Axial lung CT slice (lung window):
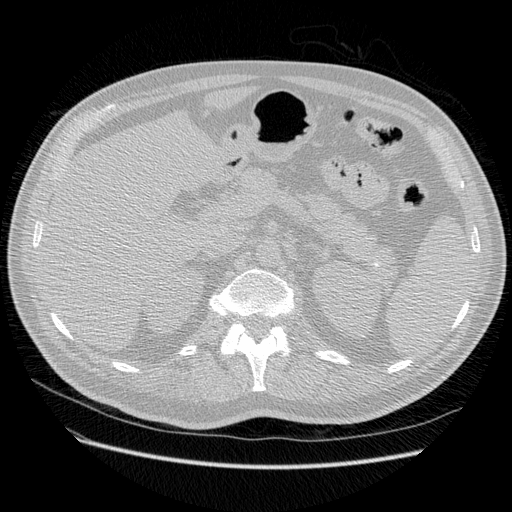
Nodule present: no